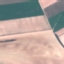
Land use / land cover: AnnualCrop